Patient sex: M
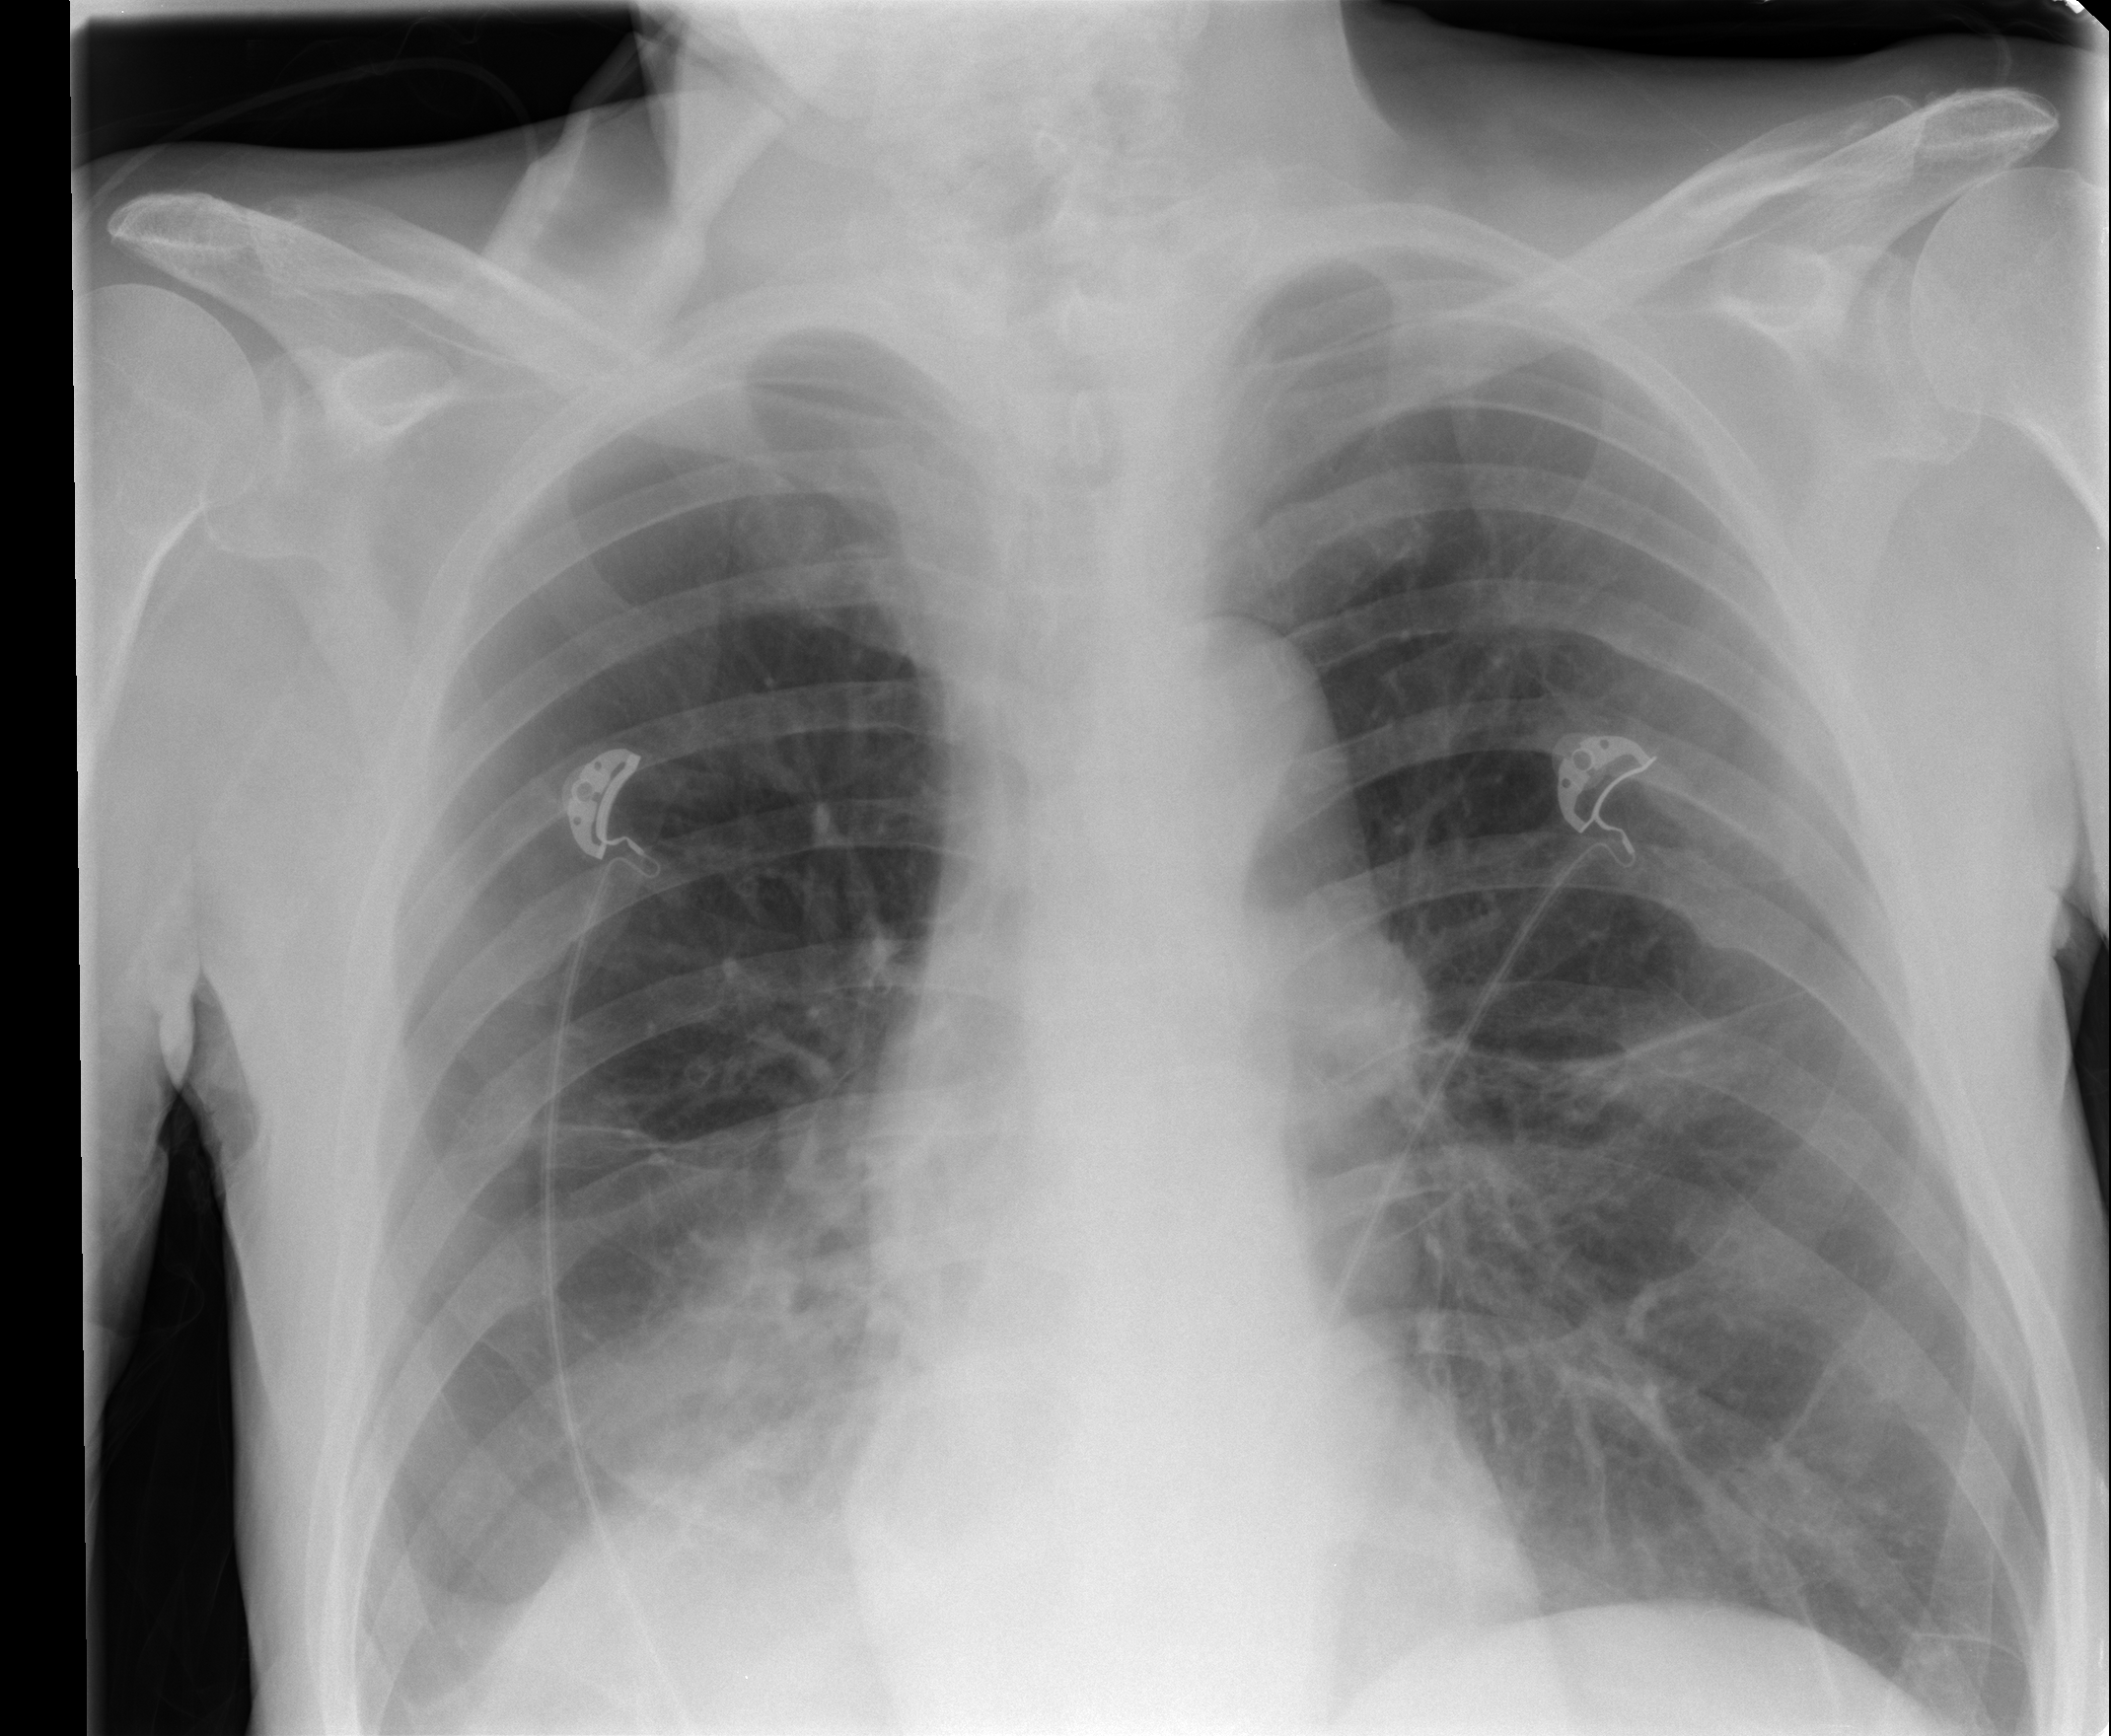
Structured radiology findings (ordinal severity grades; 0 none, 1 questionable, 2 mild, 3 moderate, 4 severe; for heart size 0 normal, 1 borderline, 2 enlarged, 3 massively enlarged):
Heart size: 0
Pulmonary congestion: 0
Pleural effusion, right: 2
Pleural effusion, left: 0
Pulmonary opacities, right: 2
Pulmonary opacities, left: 0
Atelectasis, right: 3
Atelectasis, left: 0